Question:
As you see, I need to align text after line break.
First I tried table. but as you see each item has different width(like note, humidity...).
So I had to make each table to each item. I don't think it's right.
And I tried this.
'''
li.list {
padding-left: 3.5em;
text-indent: -3.5em;
}
'''
It seemed work but the exact 'em' showed different spaces by different browsers(including mobile). Meaning that I couldn't make it compatible.
I hope there's a neat and simple way to solve it..
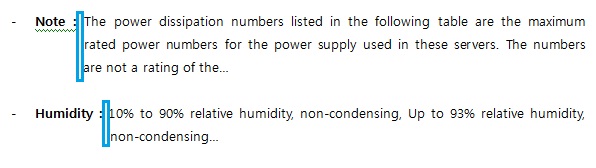
Answer: <URL>
'''
.pretext
{
font-weight:bold;
display:inline-block;
vertical-align:top;
}
.text
{
width:300px;
display:inline-block;
}
'''
'''
<ul>
<li>
<div class="pretext">Something: </div>
<div class="text">
...text...
</div>
</li>
</ul>
'''
The obvious problem is the '<li>' bullet point... In your example, it looks like you might be able to just use 'list-style:none;' to hide the bullet, and use a '-' (minus symbol).
If that won't suffice, hiding the bullet point and positioning a 'background: url(mybullet.png) no-repeat left top;' might work.
---
Another solution using 'display:table-cell', but keep in mind this isn't supported in IE7. The benefit of this though is that you don't have to define a width of the 2nd column.
<URL>
'''
.pretext
{
font-weight:bold;
display:table-cell;
vertical-align:top;
white-space:nowrap;
}
.text
{
display:table-cell;
}
'''
---
You said, in the comments, that you don't need to use a '<li>'. It's a pain, but could you not just define a table for each item?
<URL>
'''
<table>
<tr>
<td class="pretext">Something:</td>
<td>{your text}</td>
</tr>
</table>
<table>
<tr>
<td class="pretext">Something else:</td>
<td>{your text}</td>
</tr>
</table>
'''
'''
.pretext
{
font-weight:bold;
display:table-cell;
vertical-align:top;
white-space:nowrap;
}
.text
{
display:table-cell;
}
'''